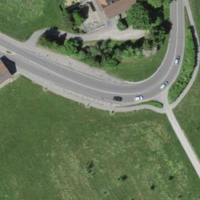
EUNIS habitat code: 24
Species observed at this site:
Zoropsis spinimana